Question: I'm trying to have an image next to my vertical navbar but it's being displayed under it.
This is how I'm doing it
'''
body
{
font-family: 'Open Sans', sans-serif;
background-color: #333;
}
.element
{
display:inline-block;
float:left;
}
#wrapper
{
position:absolute;
height:100%;
width:200px;
bottom:0px;
background-color:#0F4D92;
}
nav
{
top: 50%;
margin-top: -75px;
position: fixed;
}
ul
{
list-style-type: none;
width: 200px;
height: 40px;
}
'''
'''
<div class="element" id="wrapper">
<nav>
<ul>
<li><a href="">Home</a></li>
<li><a href="withdraw.php">Withdraw</a></li>
<li><a href="deposit.php">Deposit</a></li>
</ul>
</nav>
</div>
<img class="element" src="../bg.jpg"/>
'''
Yet, this is how it looks:

As you can see the image is behind the navbar. I can't just use a margin because I need an element with the size of the gray space so I can have the image in the center of that space. So how can I fix this?
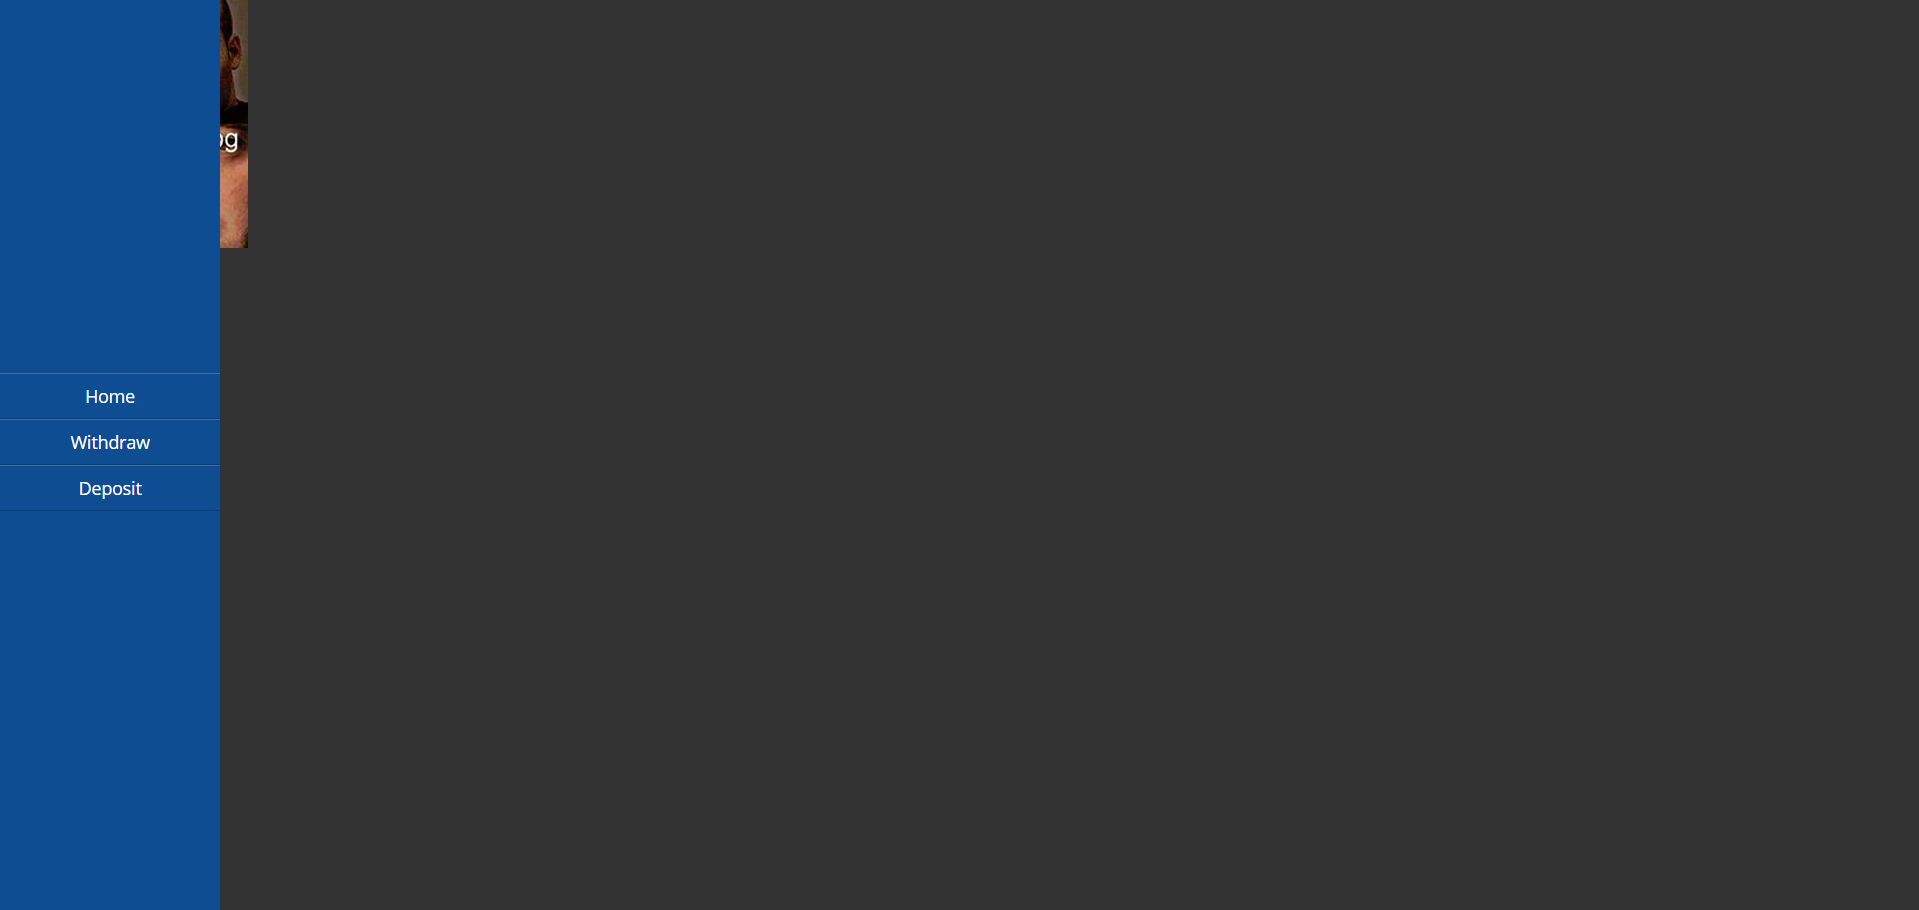
Answer: Gathering from what you want to achieve, I took the liberty to change up your markup and made you a working copy. Less complicated than what you were trying to do I think. I hope this helps in some way.
'''
* {
box-sizing: border-box;
}
html,
body {
margin: 0;
height: 100%;
}
body {
font-family: 'Open Sans', sans-serif;
background-color: #333;
}
.element {
position: relative;
height: 100%;
width: 100%;
font-size: 0;
}
nav,
.imgWrapper {
display: inline-block;
height: 100%;
}
nav {
width: 20%;
background-color: #0F4D92;
font-size: 1rem;
}
nav > * {
position: relative;
top: 50%;
transform: translateY(-50%);
}
.imgWrapper {
vertical-align: top;
width: 80%;
}
.imgWrapper > img {
width: 100%;
height: 100%;
}
ul {
list-style-type: none;
width: 200px;
height: 40px;
}
'''
'''
<div class="element">
<nav>
<ul>
<li><a href="">Home</a>
</li>
<li><a href="withdraw.php">Withdraw</a>
</li>
<li><a href="deposit.php">Deposit</a>
</li>
</ul>
</nav>
<div class="imgWrapper">
<img src="http://placehold.it/2000x2000" alt="" />
</div>
</div>
'''